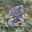
Label: 8